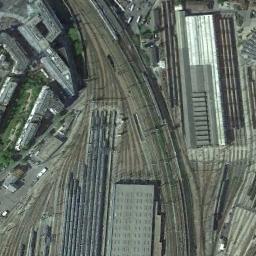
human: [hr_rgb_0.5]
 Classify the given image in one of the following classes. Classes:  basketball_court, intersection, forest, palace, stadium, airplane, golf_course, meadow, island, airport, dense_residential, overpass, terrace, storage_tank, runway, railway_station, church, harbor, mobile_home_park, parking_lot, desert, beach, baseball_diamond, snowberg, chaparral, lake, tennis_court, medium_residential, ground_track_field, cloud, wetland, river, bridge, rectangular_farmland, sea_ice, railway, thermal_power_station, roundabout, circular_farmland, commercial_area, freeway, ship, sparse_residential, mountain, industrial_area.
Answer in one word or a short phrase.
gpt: railway_station